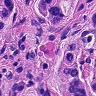
Metastatic tissue present: yes